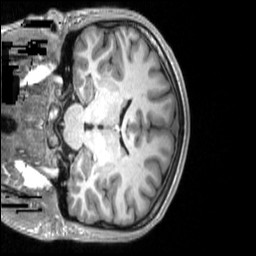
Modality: T1w
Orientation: coronal
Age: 18
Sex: male
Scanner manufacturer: siemens
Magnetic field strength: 3 T
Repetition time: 2.53 s
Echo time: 0.00174 s